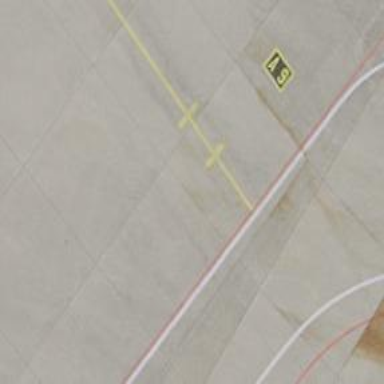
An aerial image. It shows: Airport parking position.